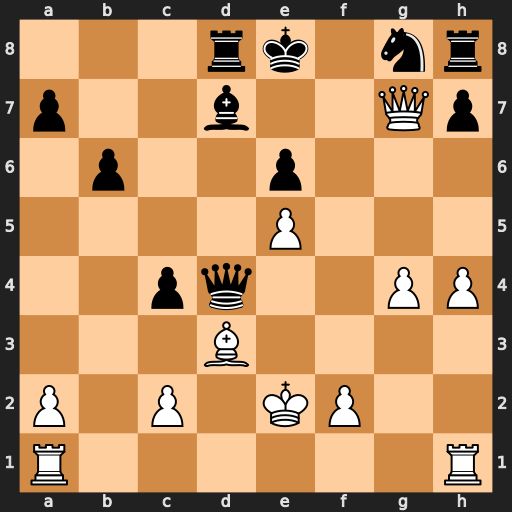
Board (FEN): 3rk1nr/p2b2Qp/1p2p3/4P3/2pq2PP/3B4/P1P1KP2/R6R
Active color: w
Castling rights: k
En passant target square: -
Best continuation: Bxh7 Qxe5+ Qxe5